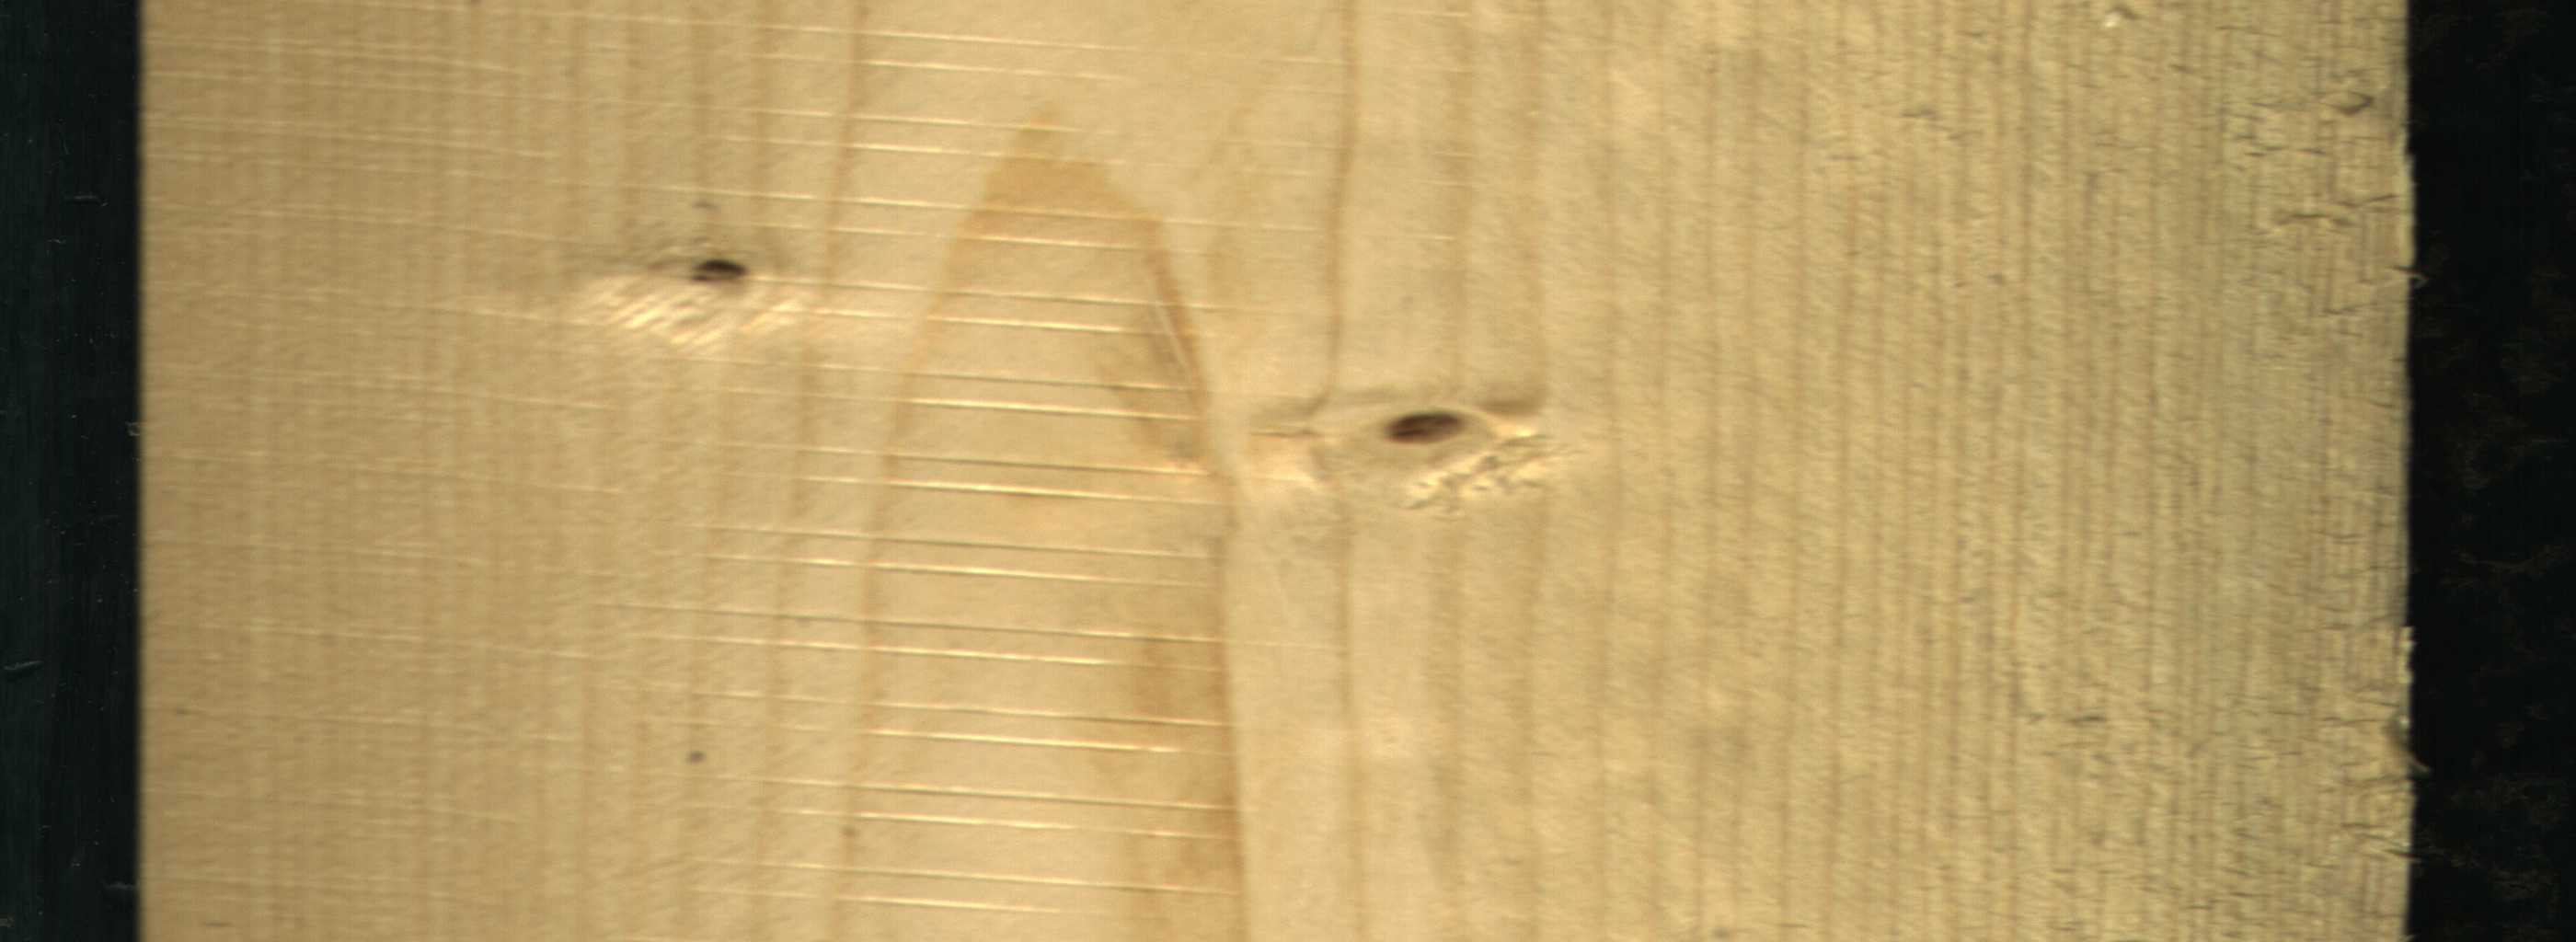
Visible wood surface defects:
Live_Knot
Live_Knot